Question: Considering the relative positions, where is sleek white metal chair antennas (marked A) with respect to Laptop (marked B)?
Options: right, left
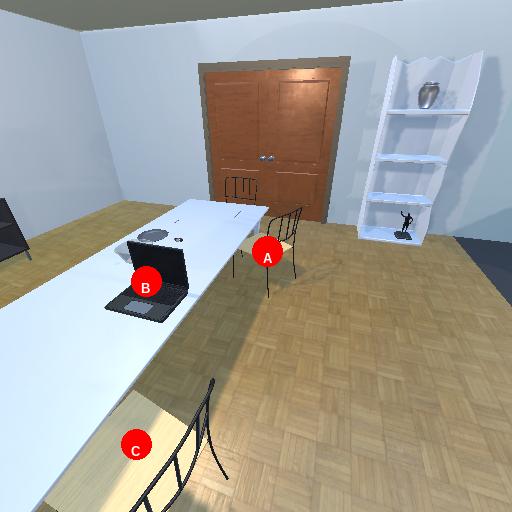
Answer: right